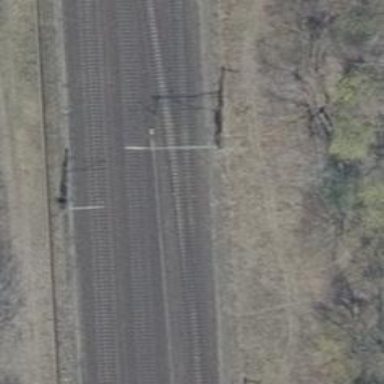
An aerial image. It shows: Railway track with contact lines for electrification.